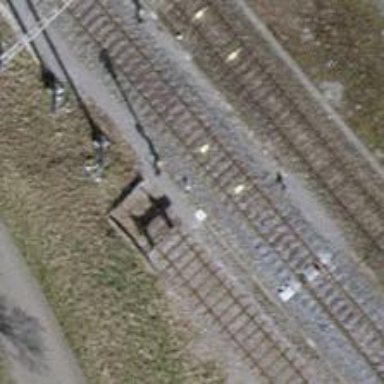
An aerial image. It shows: Railway buffer stop.